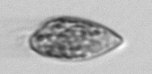
Label: Prorocentrum_dentatum